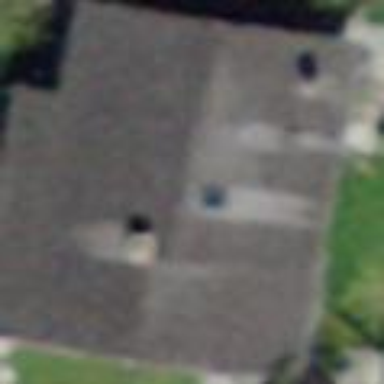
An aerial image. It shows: Simple house.